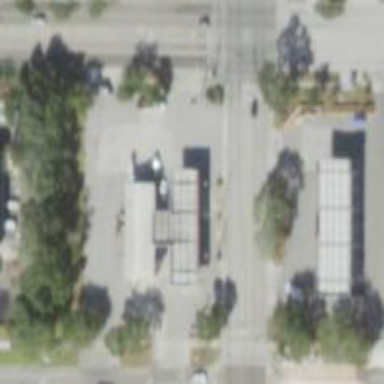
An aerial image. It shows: Convenience shop.